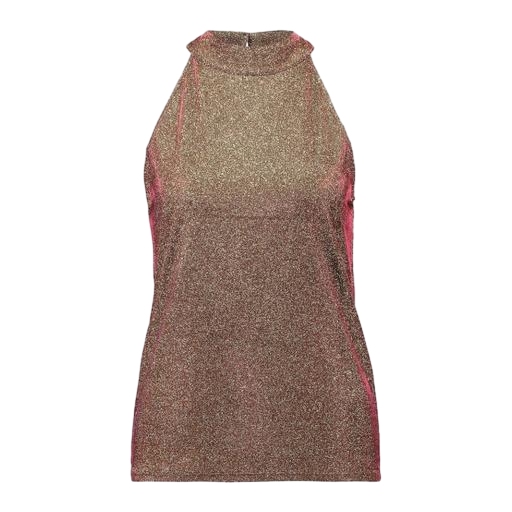
gold high-neck top, high-neck top, multicolor shimmer cami top, white background